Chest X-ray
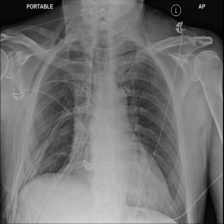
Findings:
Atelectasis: negative
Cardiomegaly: negative
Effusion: negative
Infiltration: negative
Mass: negative
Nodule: negative
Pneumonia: negative
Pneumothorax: negative
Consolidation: negative
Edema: negative
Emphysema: positive
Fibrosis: negative
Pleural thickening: negative
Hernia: negative